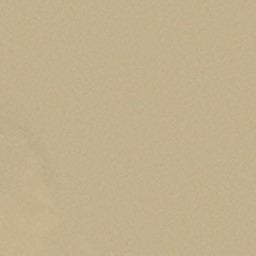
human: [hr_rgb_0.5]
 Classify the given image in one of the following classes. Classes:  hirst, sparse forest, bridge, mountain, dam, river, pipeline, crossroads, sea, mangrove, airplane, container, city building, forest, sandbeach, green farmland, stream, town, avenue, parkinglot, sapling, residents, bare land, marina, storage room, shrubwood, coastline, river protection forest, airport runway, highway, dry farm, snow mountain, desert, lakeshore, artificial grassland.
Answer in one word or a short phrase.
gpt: desert